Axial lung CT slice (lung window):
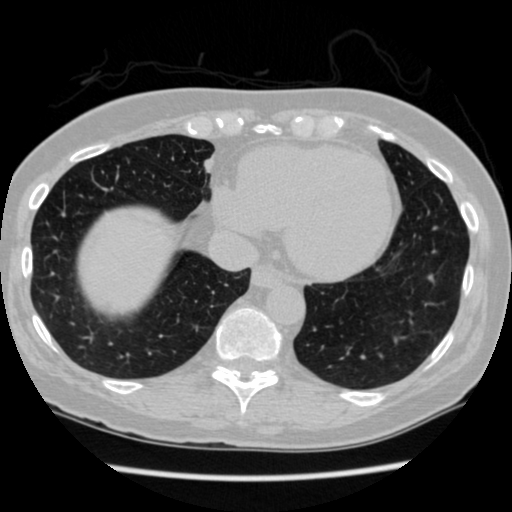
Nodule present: no